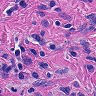
Metastatic tissue present: yes